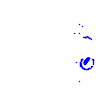
Particle: electron